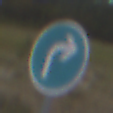
Verkehrszeichen: VorgeschriebeneFahrtrichtungRechts
Umgebung: Outdoor, Nature
Tageszeit: Midday
Wetter: Overcast
Licht: Natural
Jahreszeit: NotSpecified
Kontrast: LowContrast